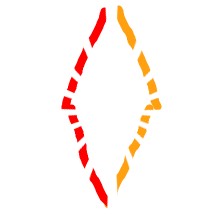
Shape: rhombus